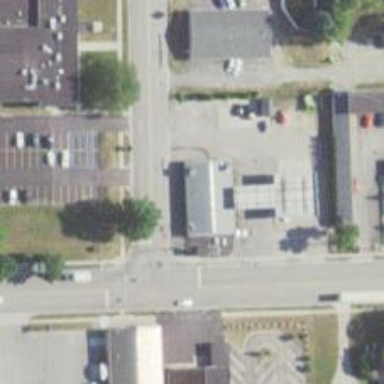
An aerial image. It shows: Convenience shop.